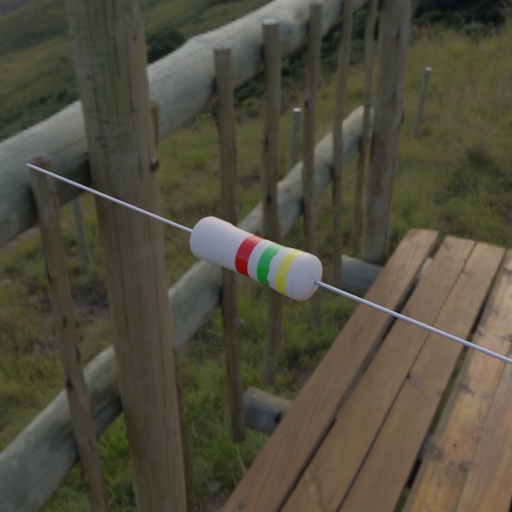
Resistor colour bands (in order): red, green, yellow